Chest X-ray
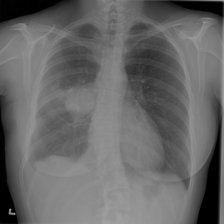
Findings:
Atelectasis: negative
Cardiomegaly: negative
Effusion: negative
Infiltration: negative
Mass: positive
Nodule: negative
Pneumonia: negative
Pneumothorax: positive
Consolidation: negative
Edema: negative
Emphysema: negative
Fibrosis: negative
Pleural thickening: negative
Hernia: negative